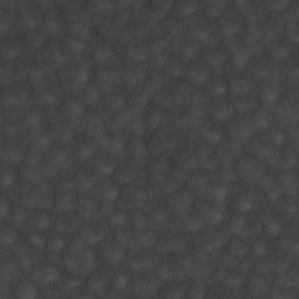
Label: non_frost